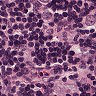
Metastatic tissue present: yes